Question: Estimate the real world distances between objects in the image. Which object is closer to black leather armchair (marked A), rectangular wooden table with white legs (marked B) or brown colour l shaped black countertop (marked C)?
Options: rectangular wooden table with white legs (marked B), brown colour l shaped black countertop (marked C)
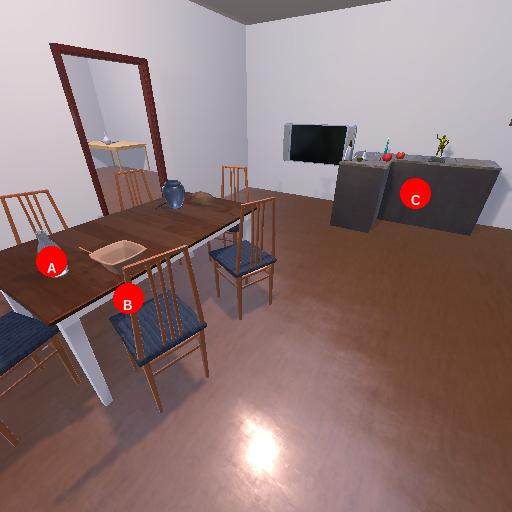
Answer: rectangular wooden table with white legs (marked B)